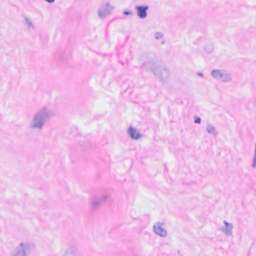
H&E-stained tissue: Breast